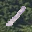
Label: 1